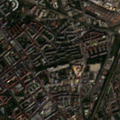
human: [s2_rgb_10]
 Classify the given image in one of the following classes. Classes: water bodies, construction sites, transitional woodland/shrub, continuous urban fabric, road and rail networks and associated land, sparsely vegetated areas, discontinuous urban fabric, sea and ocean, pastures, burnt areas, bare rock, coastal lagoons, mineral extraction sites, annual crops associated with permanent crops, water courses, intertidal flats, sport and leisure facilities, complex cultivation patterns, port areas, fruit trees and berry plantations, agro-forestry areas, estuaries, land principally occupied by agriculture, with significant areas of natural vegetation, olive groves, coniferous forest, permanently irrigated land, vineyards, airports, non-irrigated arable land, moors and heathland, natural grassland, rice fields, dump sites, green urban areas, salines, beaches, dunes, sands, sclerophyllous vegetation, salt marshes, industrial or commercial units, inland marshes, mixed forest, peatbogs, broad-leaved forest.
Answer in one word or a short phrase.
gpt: continuous urban fabric, discontinuous urban fabric, industrial or commercial units